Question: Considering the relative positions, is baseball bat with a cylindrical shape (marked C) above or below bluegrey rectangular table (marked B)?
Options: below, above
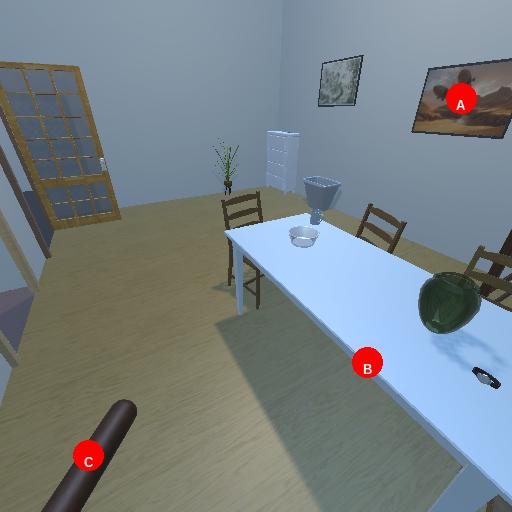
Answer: below